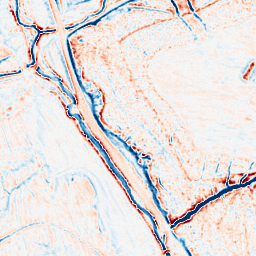
Category: multiscale
Decomposition family: dog_multiscale
Decomposition parameters: sigma_ratio: 1.6
n_scales: 3
base_sigma: 0.5
Upsampling method: sinc_blackman
Upsampling parameters: scale: 2
kernel_size: 4
Upsampling scale: 2